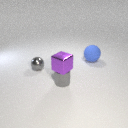
large blue rubber sphere behind small gray metal cylinder